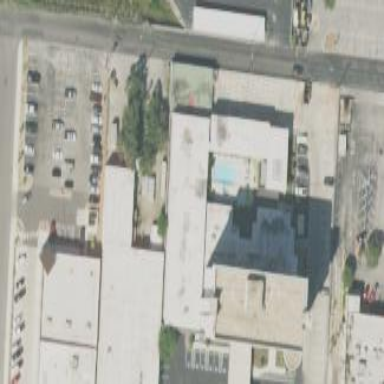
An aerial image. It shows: Hotel building.